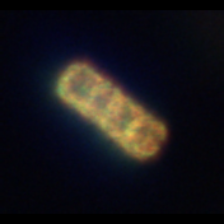
Taxon: Lauderia_Hemiaulus
Group: Diatoms